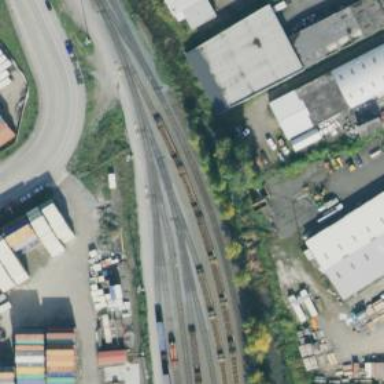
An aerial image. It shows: Railway yard used for servicing trains.